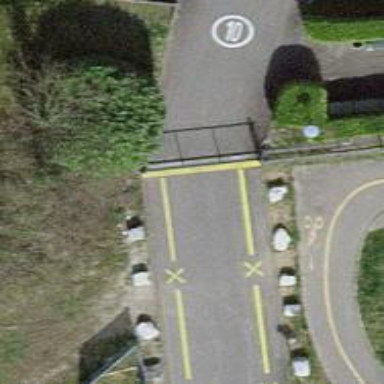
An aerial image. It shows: Gate.